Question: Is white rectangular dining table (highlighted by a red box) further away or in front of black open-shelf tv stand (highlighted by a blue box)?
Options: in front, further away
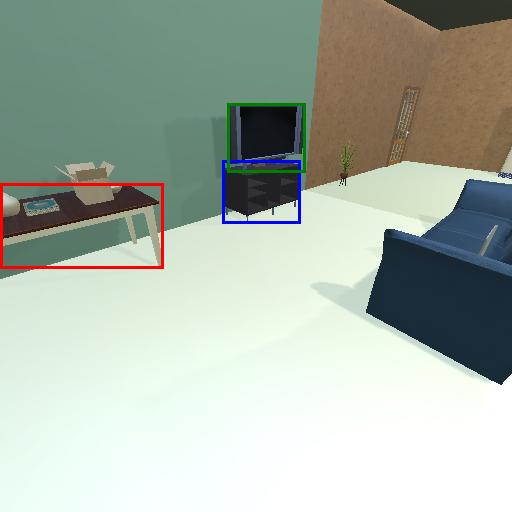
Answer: in front